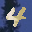
Label: 4